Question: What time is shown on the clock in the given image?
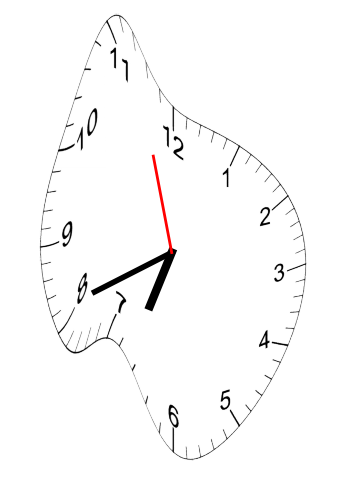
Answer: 06:40:57